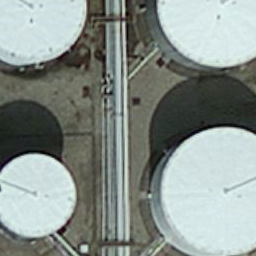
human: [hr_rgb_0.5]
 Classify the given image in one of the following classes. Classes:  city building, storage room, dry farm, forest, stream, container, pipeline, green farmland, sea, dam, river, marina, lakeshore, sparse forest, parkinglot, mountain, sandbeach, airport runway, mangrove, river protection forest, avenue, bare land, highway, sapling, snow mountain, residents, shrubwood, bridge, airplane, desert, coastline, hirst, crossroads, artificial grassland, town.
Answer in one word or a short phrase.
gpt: storage room